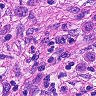
Metastatic tissue present: yes